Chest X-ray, AP view. Patient: 49 years old, sex M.
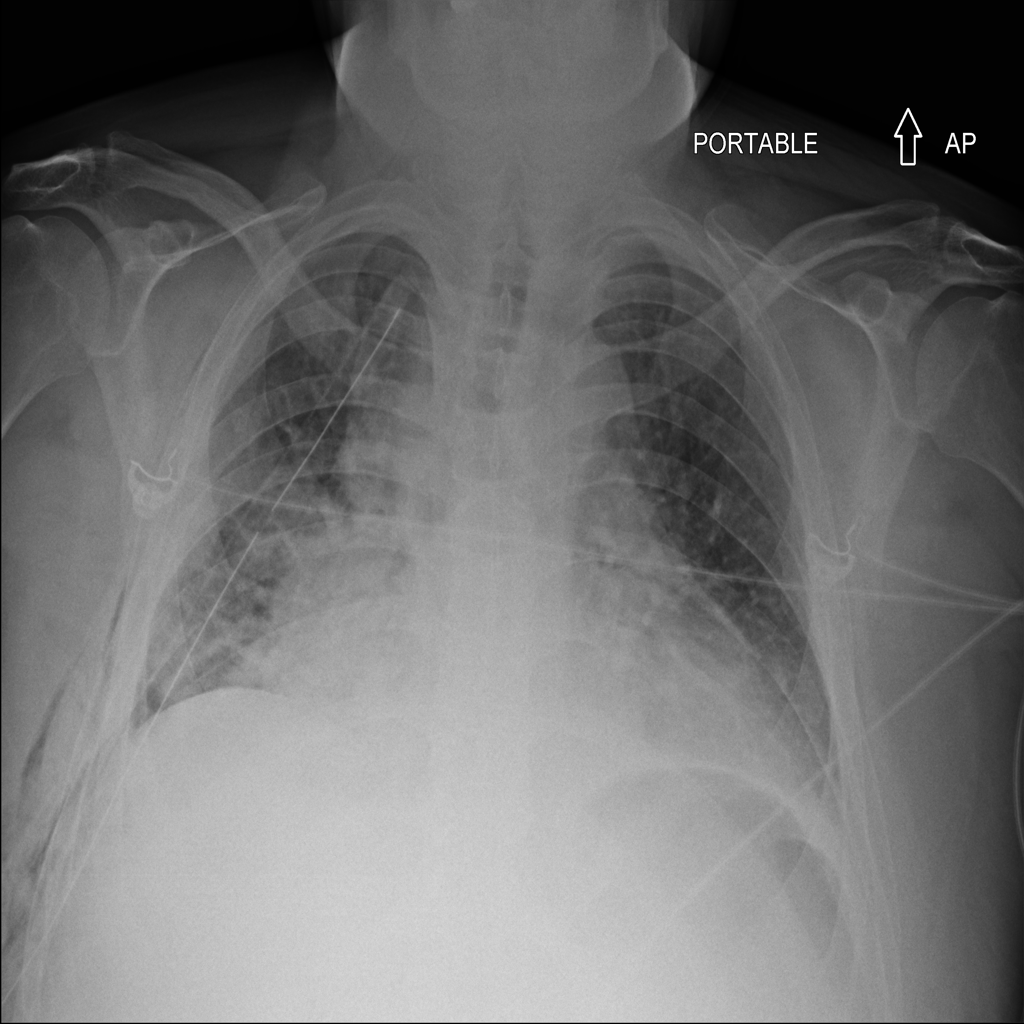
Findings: Emphysema, Infiltration, Pneumothorax